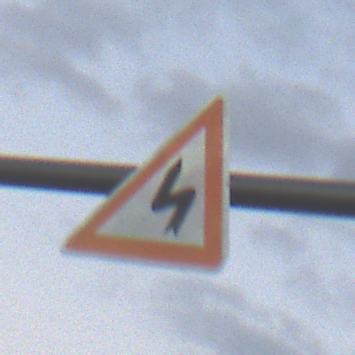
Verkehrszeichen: DoppelkurveZunaechstLinks
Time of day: SunriseSunset
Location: Outdoor (Nature)
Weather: PartlyCloudy
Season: NotSpecified
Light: Natural